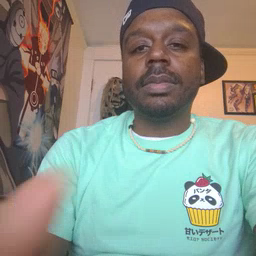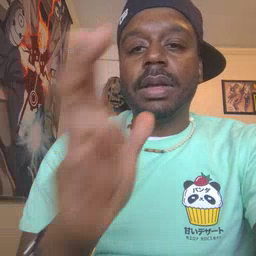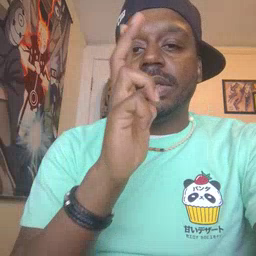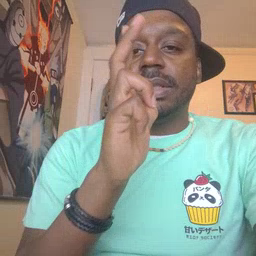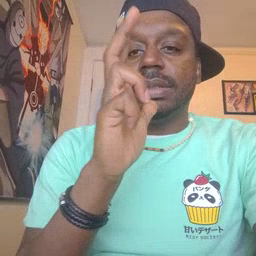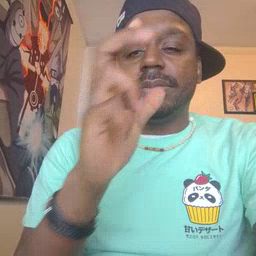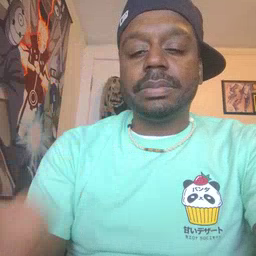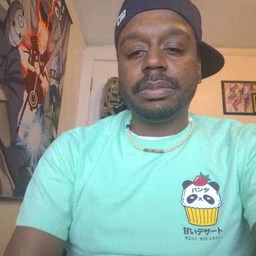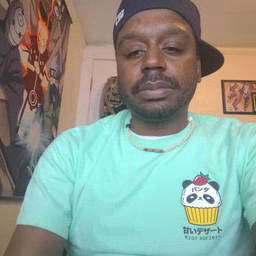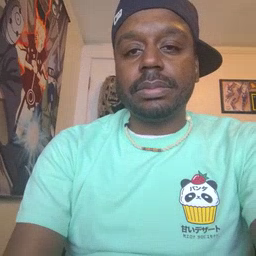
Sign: hen